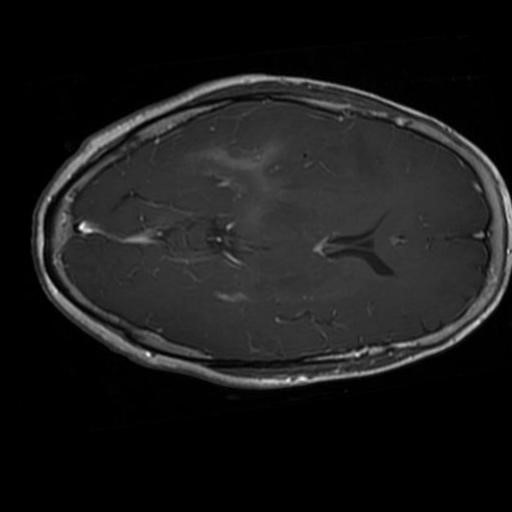
Label: brain_glioma